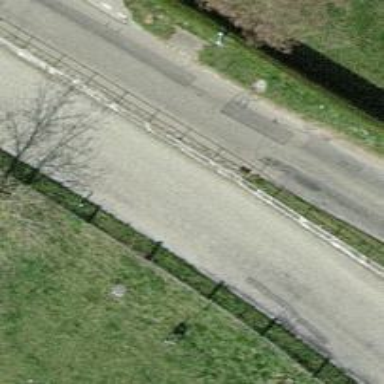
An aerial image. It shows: Retaining wall.